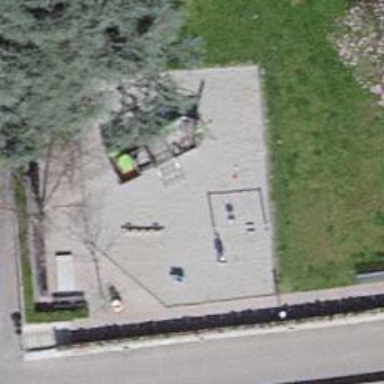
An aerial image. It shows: Playground featuring swings.